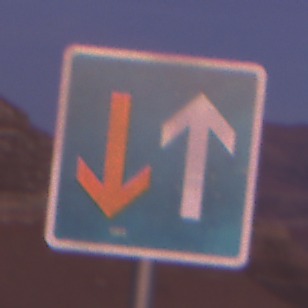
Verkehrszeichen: VorrangVorGegenverkehr
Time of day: Dawn
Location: Outdoor (Nature)
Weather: PartlyCloudy
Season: NotSpecified
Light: Natural